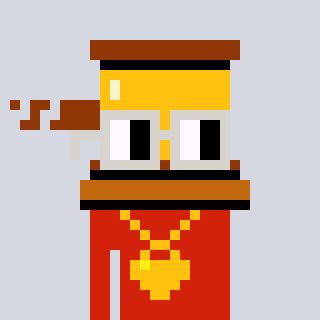
a pixel art character with square light gray glasses, a gavel-shaped head and a red-colored body on a cool background